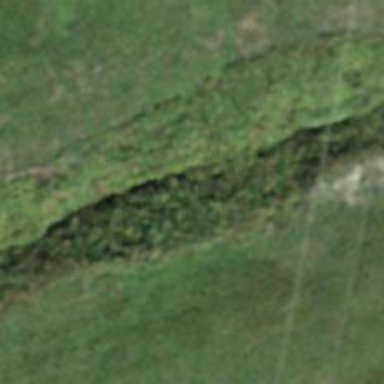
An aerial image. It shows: Ditch serving as waterway.